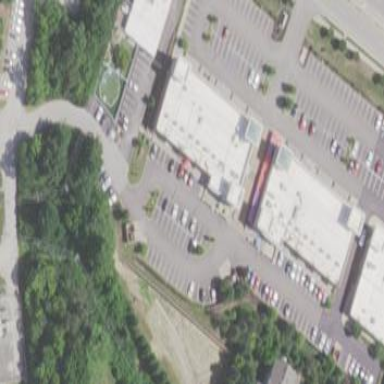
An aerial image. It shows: Retail building.